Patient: sex F, age 68
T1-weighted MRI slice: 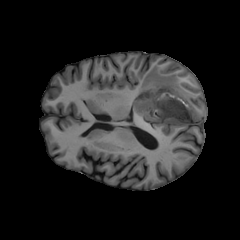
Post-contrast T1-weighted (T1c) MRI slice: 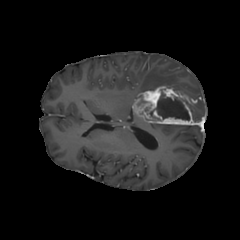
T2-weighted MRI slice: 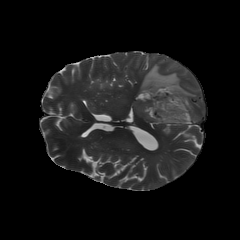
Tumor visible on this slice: yes
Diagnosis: Glioblastoma, IDH-wildtype
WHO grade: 4